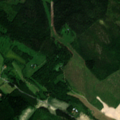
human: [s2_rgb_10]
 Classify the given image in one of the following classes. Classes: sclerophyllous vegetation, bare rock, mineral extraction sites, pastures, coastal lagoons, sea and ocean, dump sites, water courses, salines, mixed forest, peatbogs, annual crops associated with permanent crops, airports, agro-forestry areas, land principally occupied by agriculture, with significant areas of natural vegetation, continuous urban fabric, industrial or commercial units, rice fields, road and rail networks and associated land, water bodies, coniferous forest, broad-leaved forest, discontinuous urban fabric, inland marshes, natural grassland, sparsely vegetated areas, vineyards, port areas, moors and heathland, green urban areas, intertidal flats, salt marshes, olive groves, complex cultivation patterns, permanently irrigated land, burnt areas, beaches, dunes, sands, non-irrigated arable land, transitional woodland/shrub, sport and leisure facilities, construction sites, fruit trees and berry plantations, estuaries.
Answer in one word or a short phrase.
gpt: land principally occupied by agriculture, with significant areas of natural vegetation, coniferous forest, mixed forest